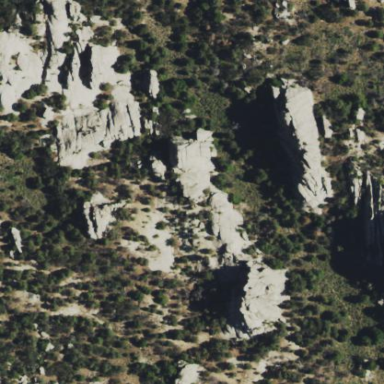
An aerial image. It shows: Landscape of bare rock.